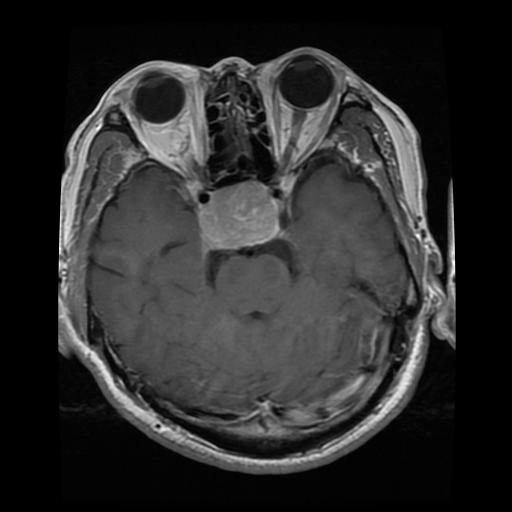
Label: pituitary